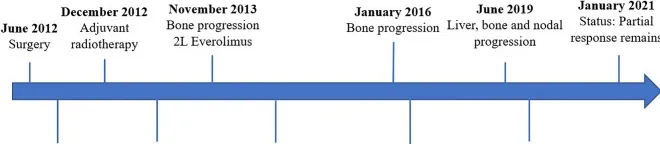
Historic evolution of the patient.
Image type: chart (chart)